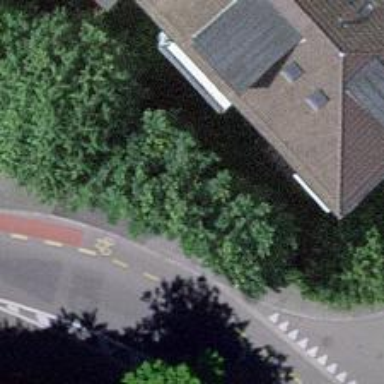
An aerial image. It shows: Avenue lined with trees.